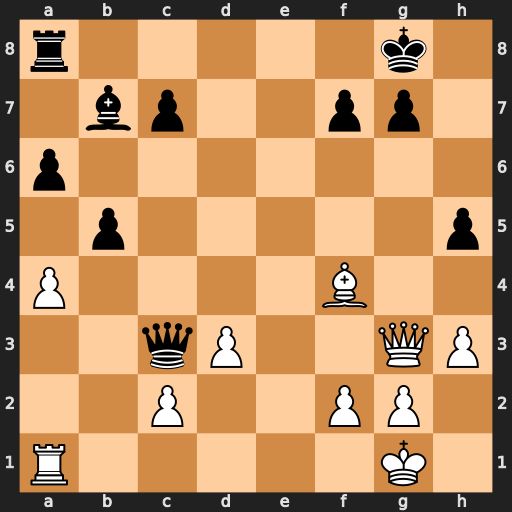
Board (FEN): r5k1/1bp2pp1/p7/1p5p/P4B2/2qP2QP/2P2PP1/R5K1
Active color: w
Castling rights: -
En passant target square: -
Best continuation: Be5 Qxe5 Qxe5